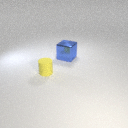
large blue metal cube behind small yellow rubber cylinder